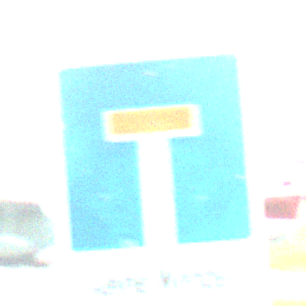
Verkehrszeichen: Sackgasse
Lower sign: HinweisGeaenderteVorfahrtVerkehrsfuehrungVerkehrsregelung3
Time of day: MorningAfternoon
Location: Outdoor (Suburban)
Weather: PartlyCloudy
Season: NotSpecified
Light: Natural